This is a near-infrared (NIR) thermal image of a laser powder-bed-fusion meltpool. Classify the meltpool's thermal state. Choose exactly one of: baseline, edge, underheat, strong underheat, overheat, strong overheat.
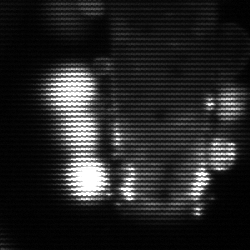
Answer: strong underheat